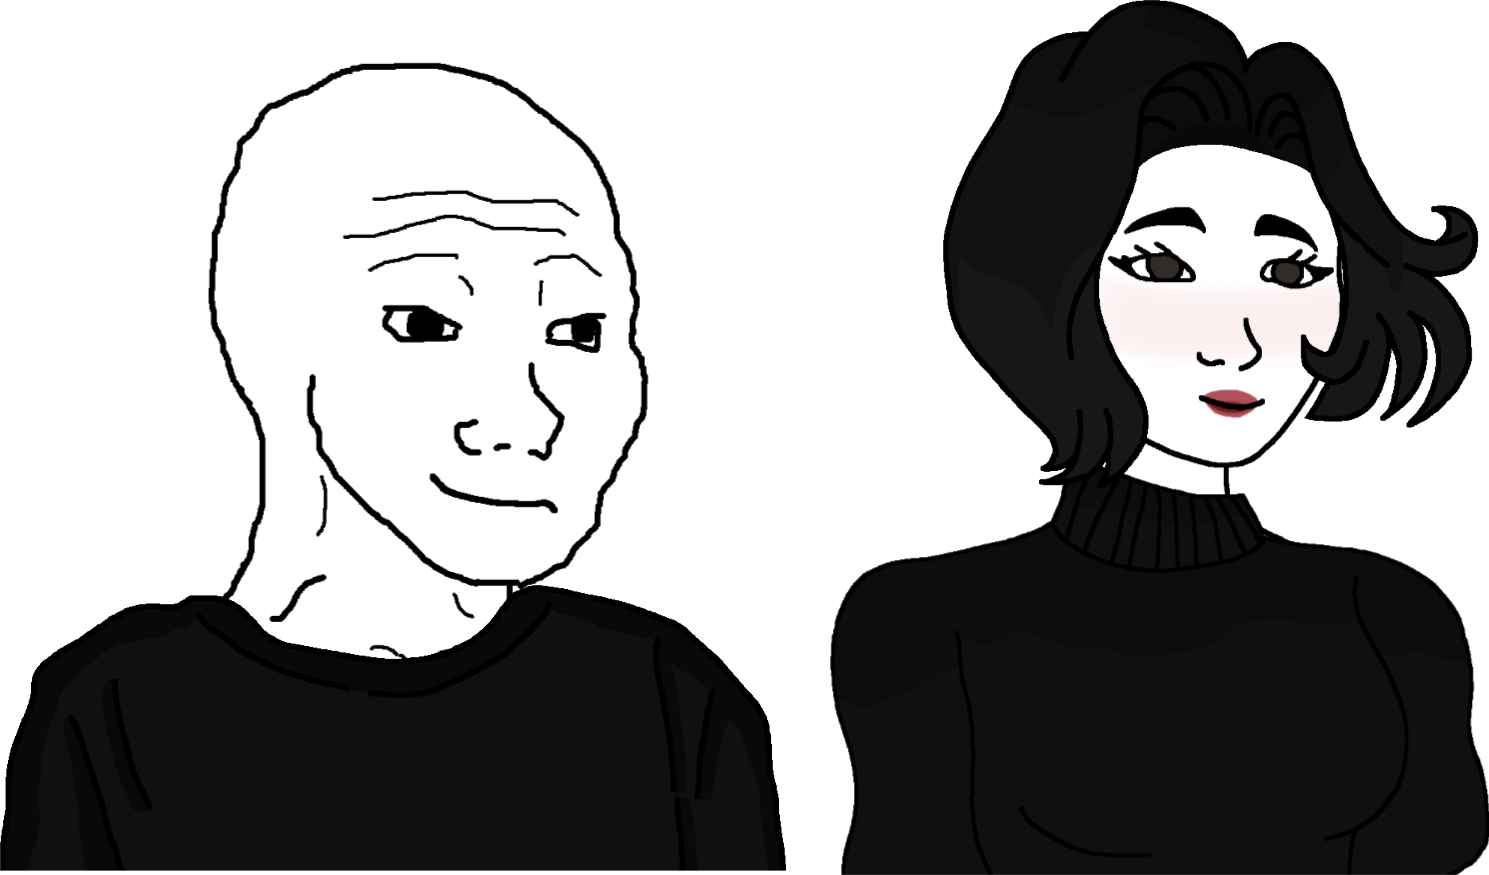
Label: 5_Doomer